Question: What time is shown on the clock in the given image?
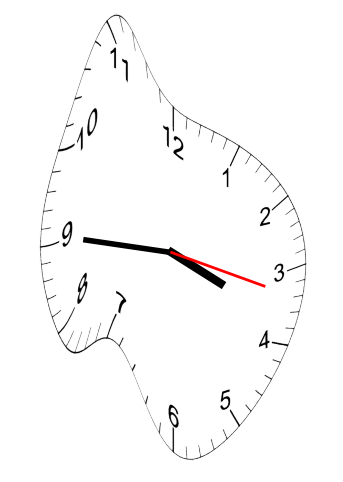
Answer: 03:45:17